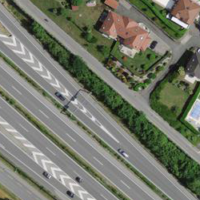
EUNIS habitat code: 57
Species observed at this site:
Milvus milvus
Mercurialis annua